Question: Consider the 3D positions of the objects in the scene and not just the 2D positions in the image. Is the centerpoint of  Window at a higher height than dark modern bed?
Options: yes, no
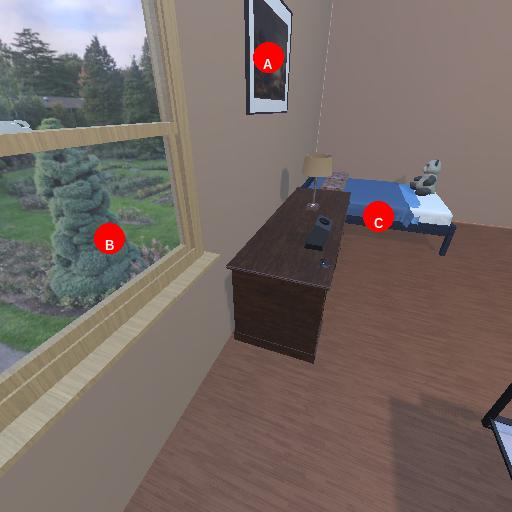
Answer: yes